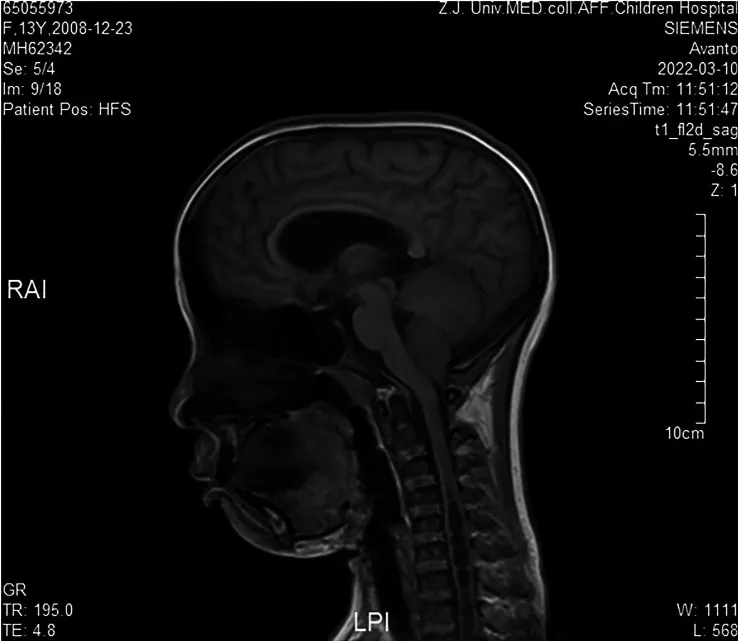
Brain MRI (transverse position).
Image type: radiology (mri)